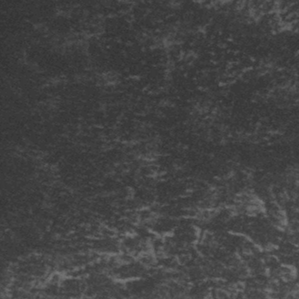
Label: frost